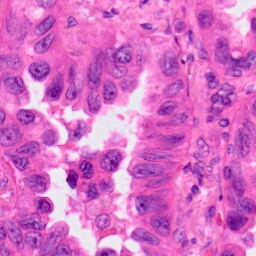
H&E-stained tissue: Lung